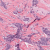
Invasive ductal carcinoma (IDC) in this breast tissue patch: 1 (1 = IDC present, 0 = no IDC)